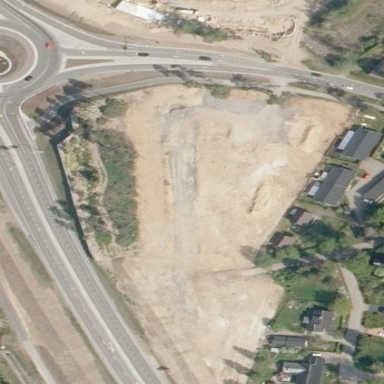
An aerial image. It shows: Brownfield site.